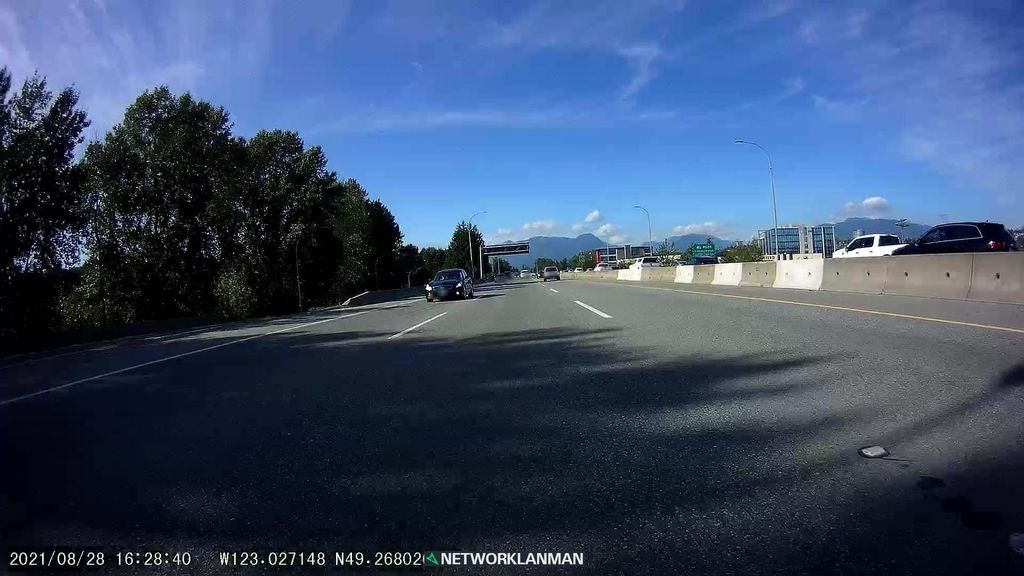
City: vancouver